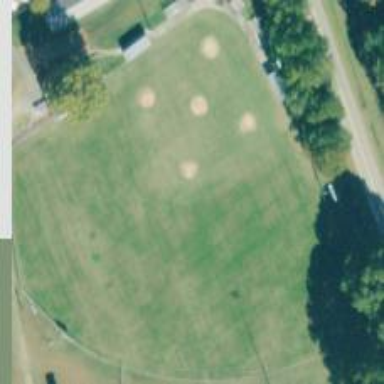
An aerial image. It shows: Baseball pitch for leisure land activities.